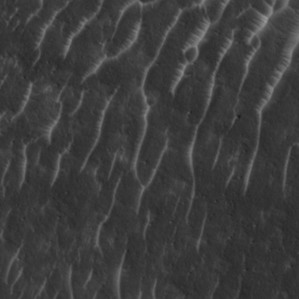
Label: non_frost